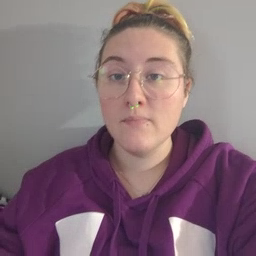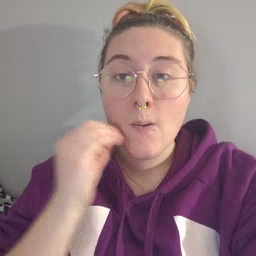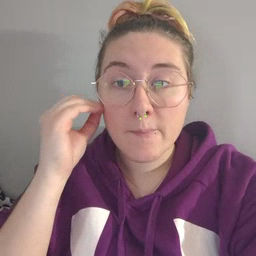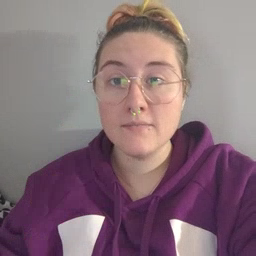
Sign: home